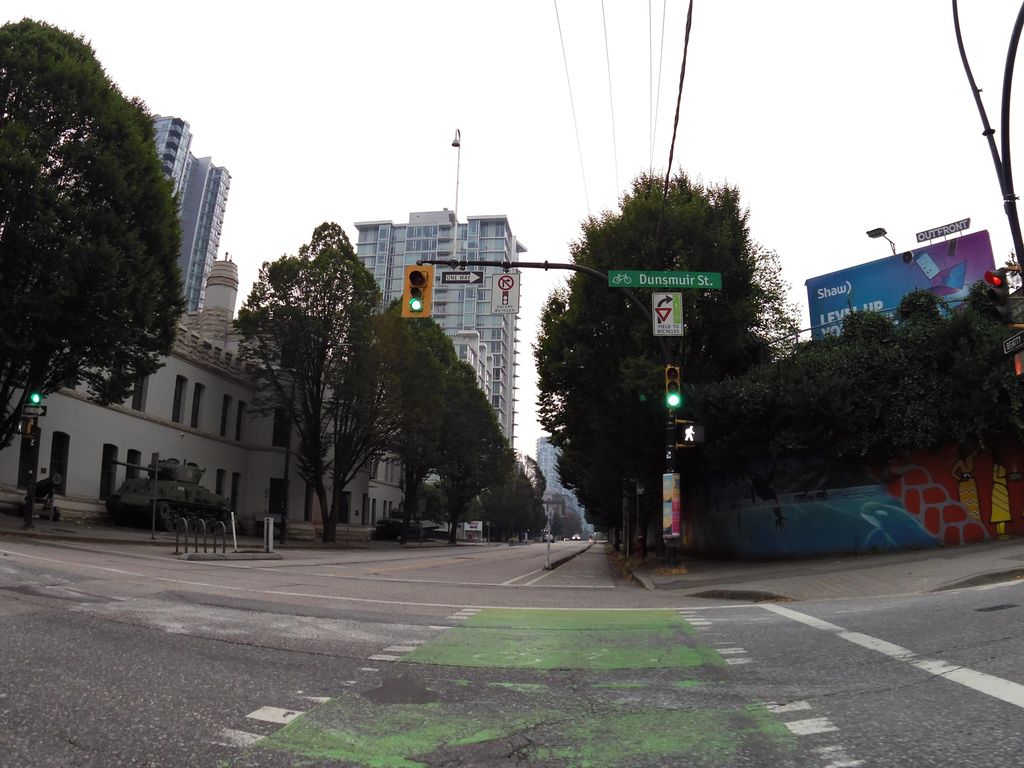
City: vancouver